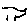
Label: bird